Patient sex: M
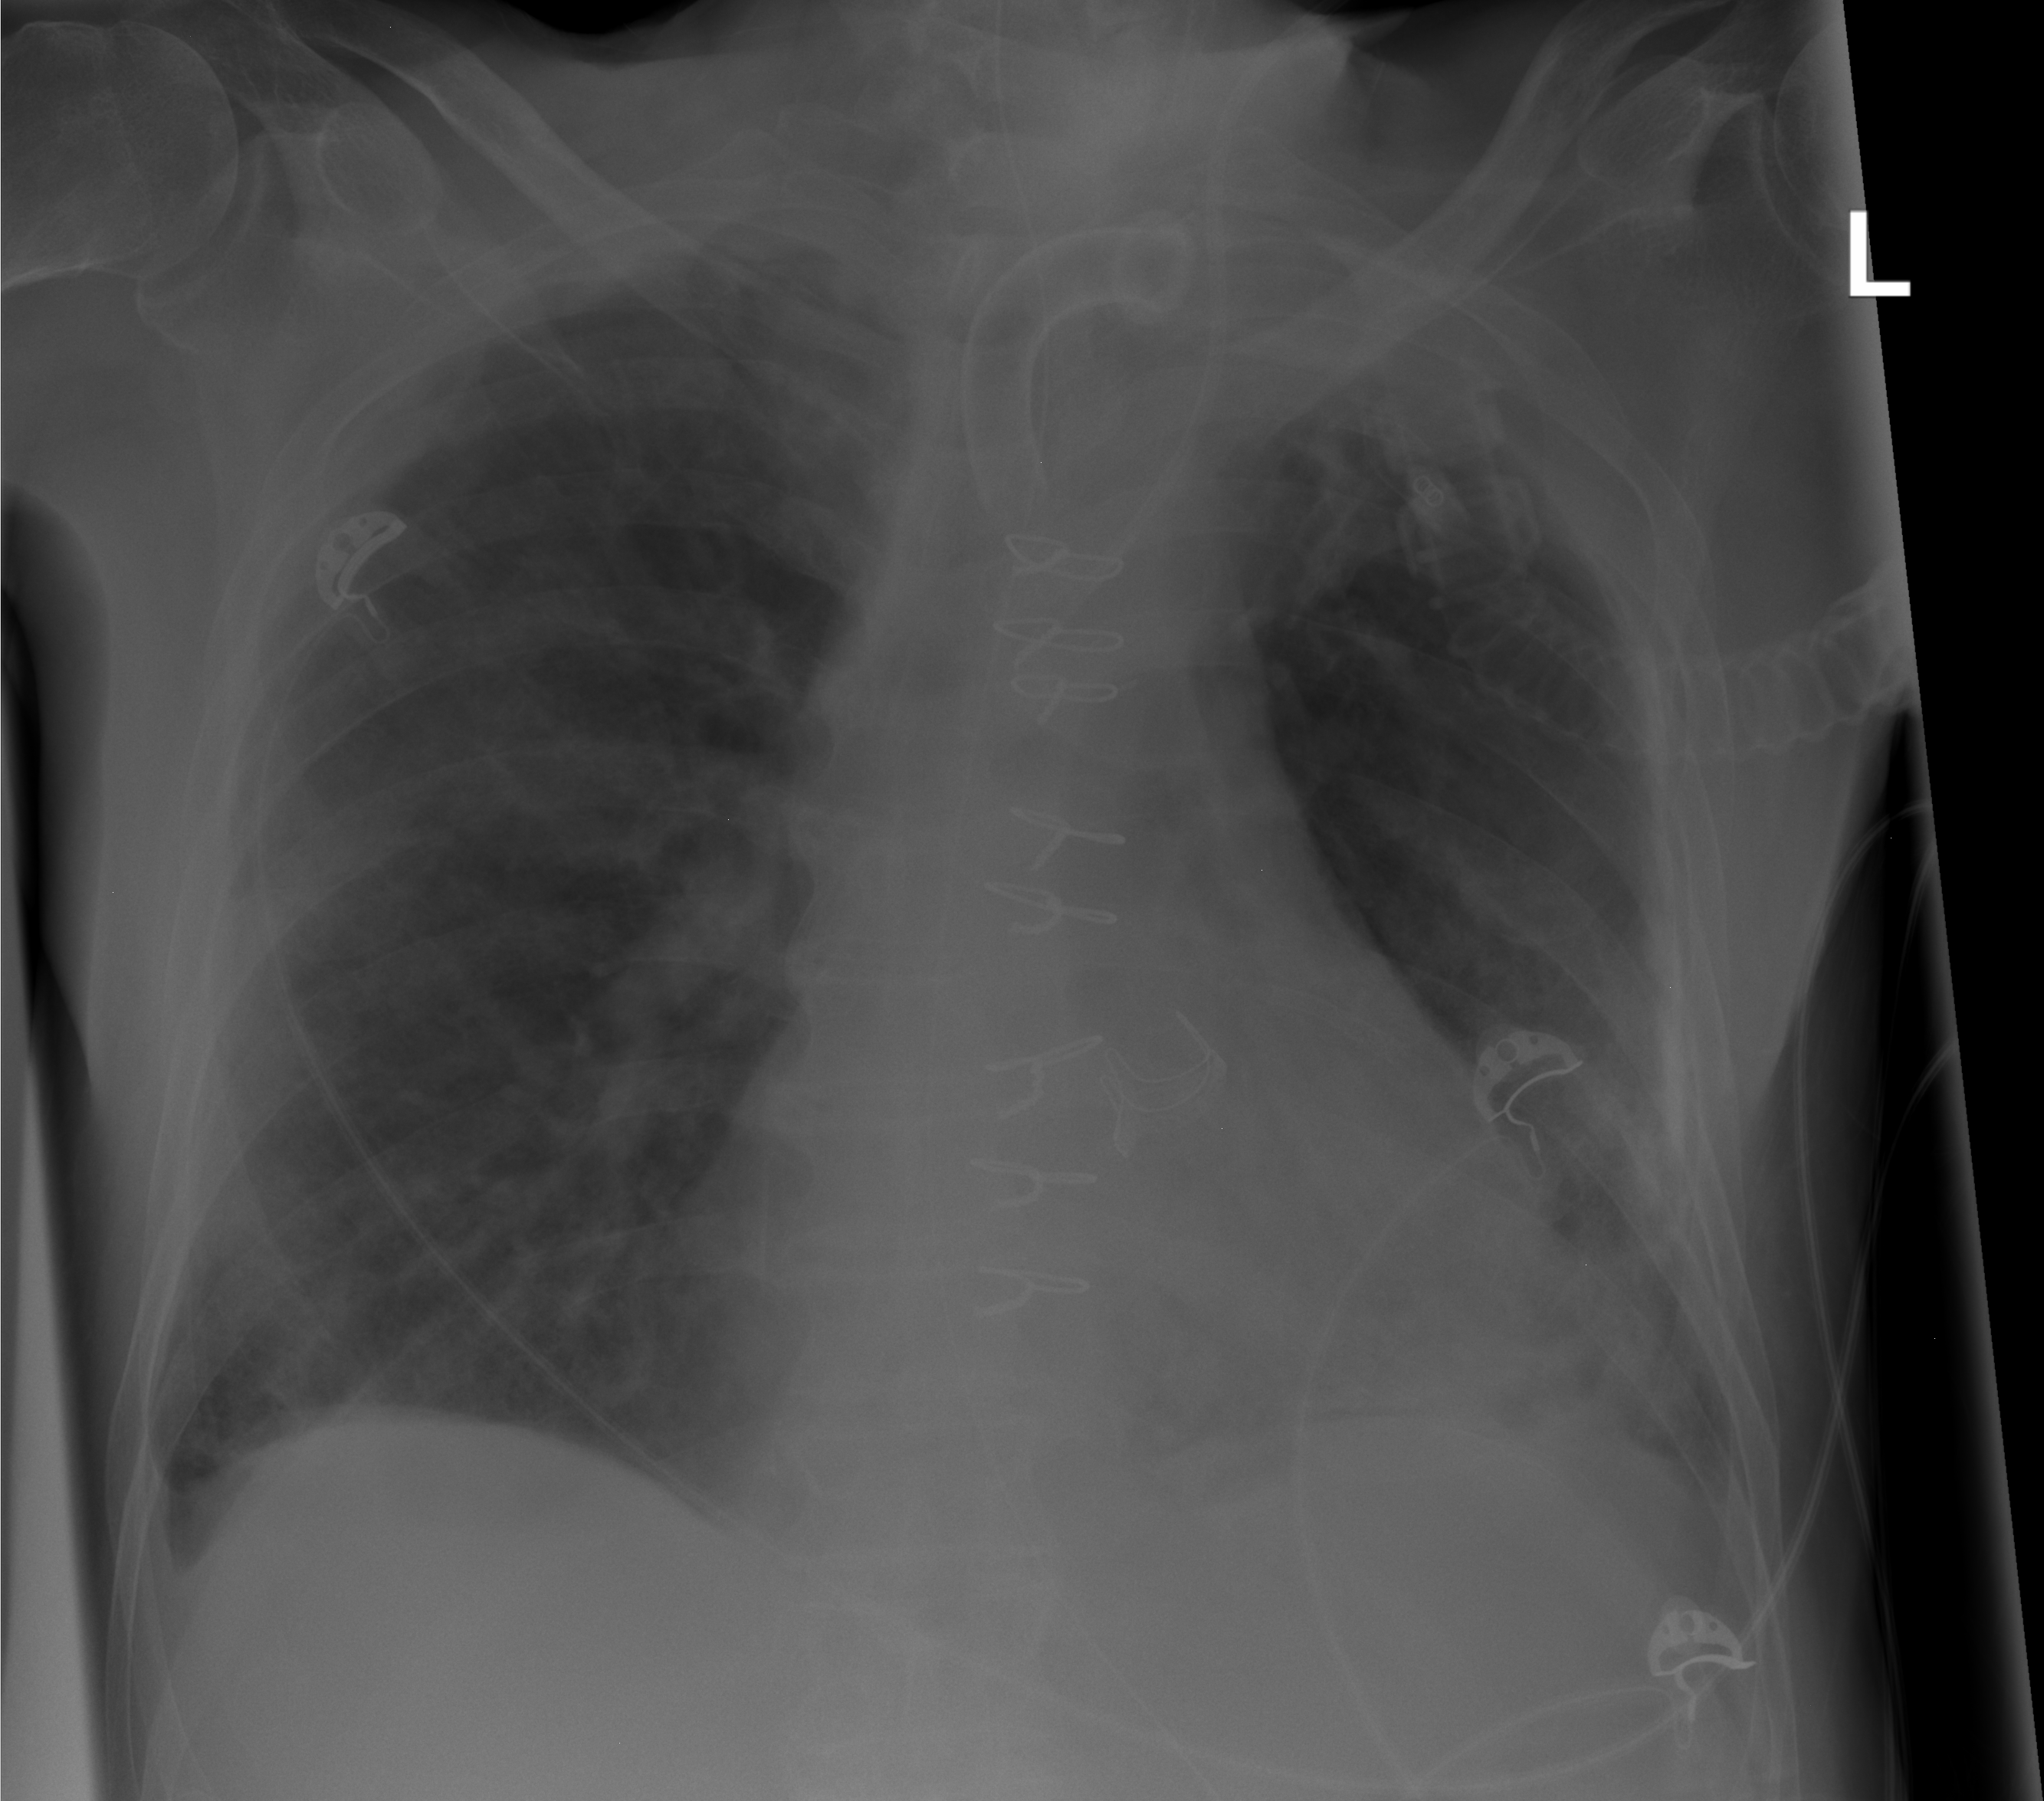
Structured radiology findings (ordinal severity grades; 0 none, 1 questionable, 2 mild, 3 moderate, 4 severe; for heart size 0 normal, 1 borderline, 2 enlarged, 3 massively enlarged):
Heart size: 2
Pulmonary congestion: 0
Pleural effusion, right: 2
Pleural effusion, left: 2
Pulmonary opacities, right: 2
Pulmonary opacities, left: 2
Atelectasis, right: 2
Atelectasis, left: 2